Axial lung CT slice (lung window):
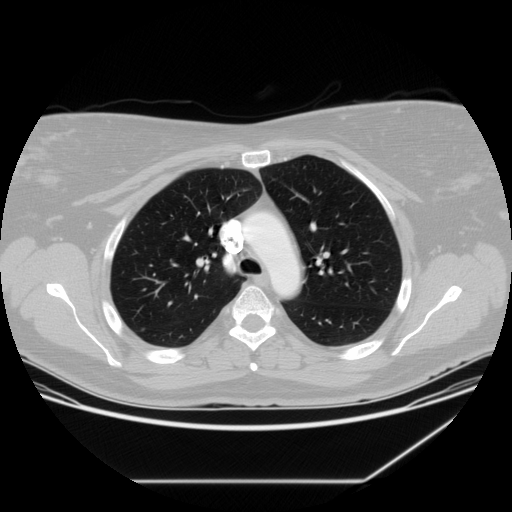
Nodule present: no